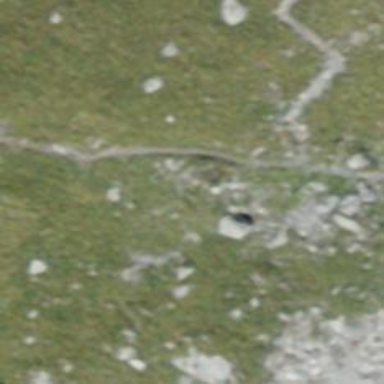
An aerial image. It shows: Path.